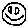
Label: smiley face